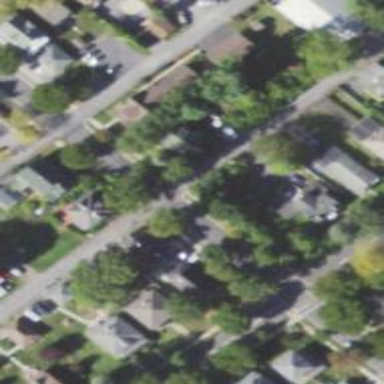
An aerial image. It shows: Alley with asphalt surface designated as service road.